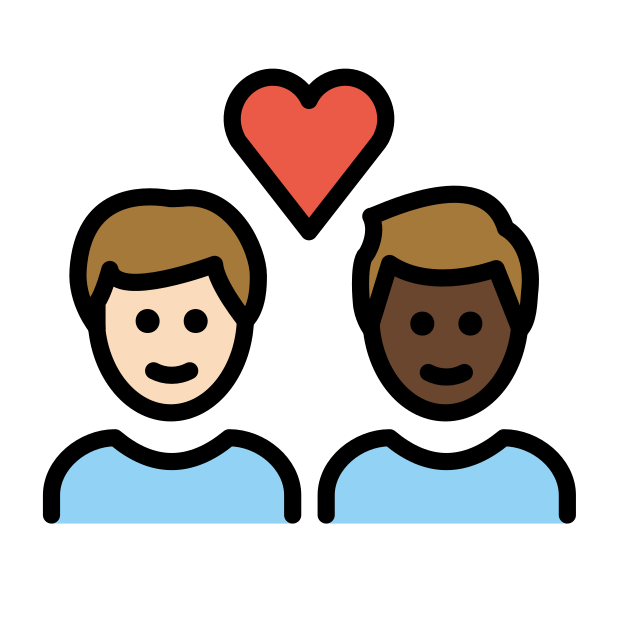
couple with heart: man, man, light skin tone, dark skin tone